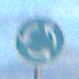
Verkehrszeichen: Kreisverkehr
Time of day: SunriseSunset
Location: Outdoor (Nature)
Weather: PartlyCloudy
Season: NotSpecified
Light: Natural